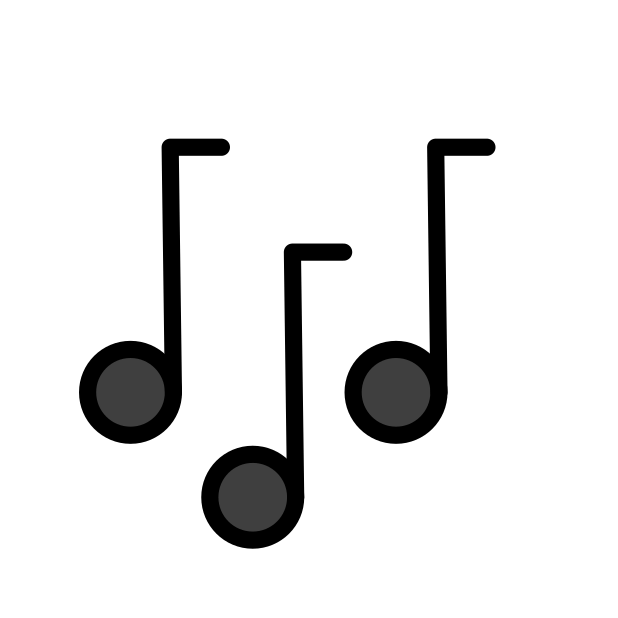
musical notes